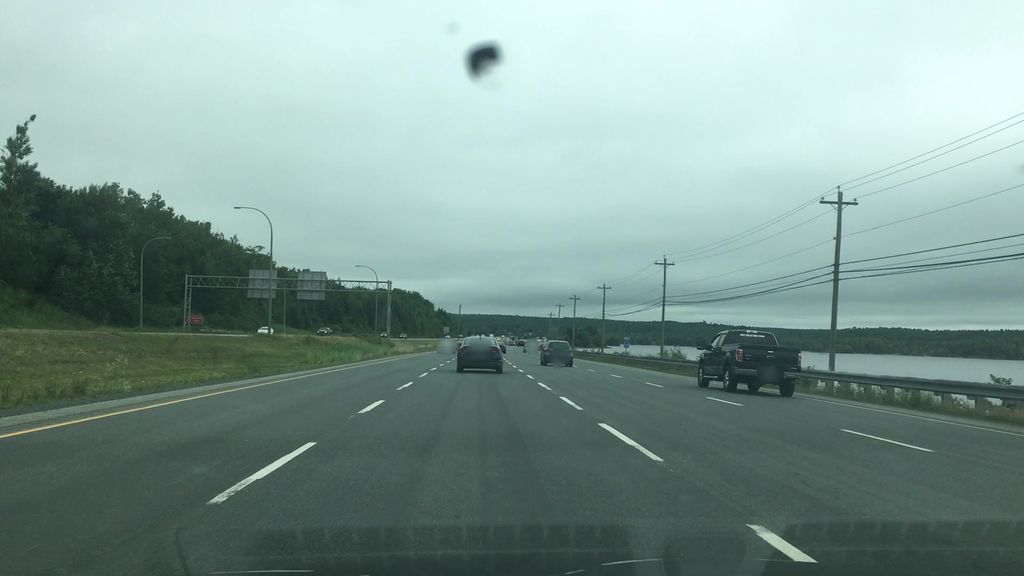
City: halifax